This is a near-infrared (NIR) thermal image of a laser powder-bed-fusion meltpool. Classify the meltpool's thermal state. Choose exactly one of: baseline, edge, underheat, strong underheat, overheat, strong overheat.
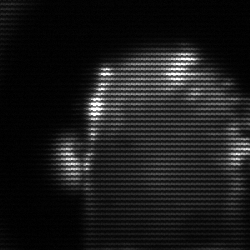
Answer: baseline